Question: I've integrated ELMAH log checker in my web application.
Actually the web application consists of 4 tabs, one of them is ELMAH log checker.
When I go ELMAH tab, and then change the tab to another, it refreshes the page after couple of minutes. I'm using ELMAH module first time, so I don't know , is it normal , that the page is refreshing itself after going to ELMAH tab or no.

Thanks.
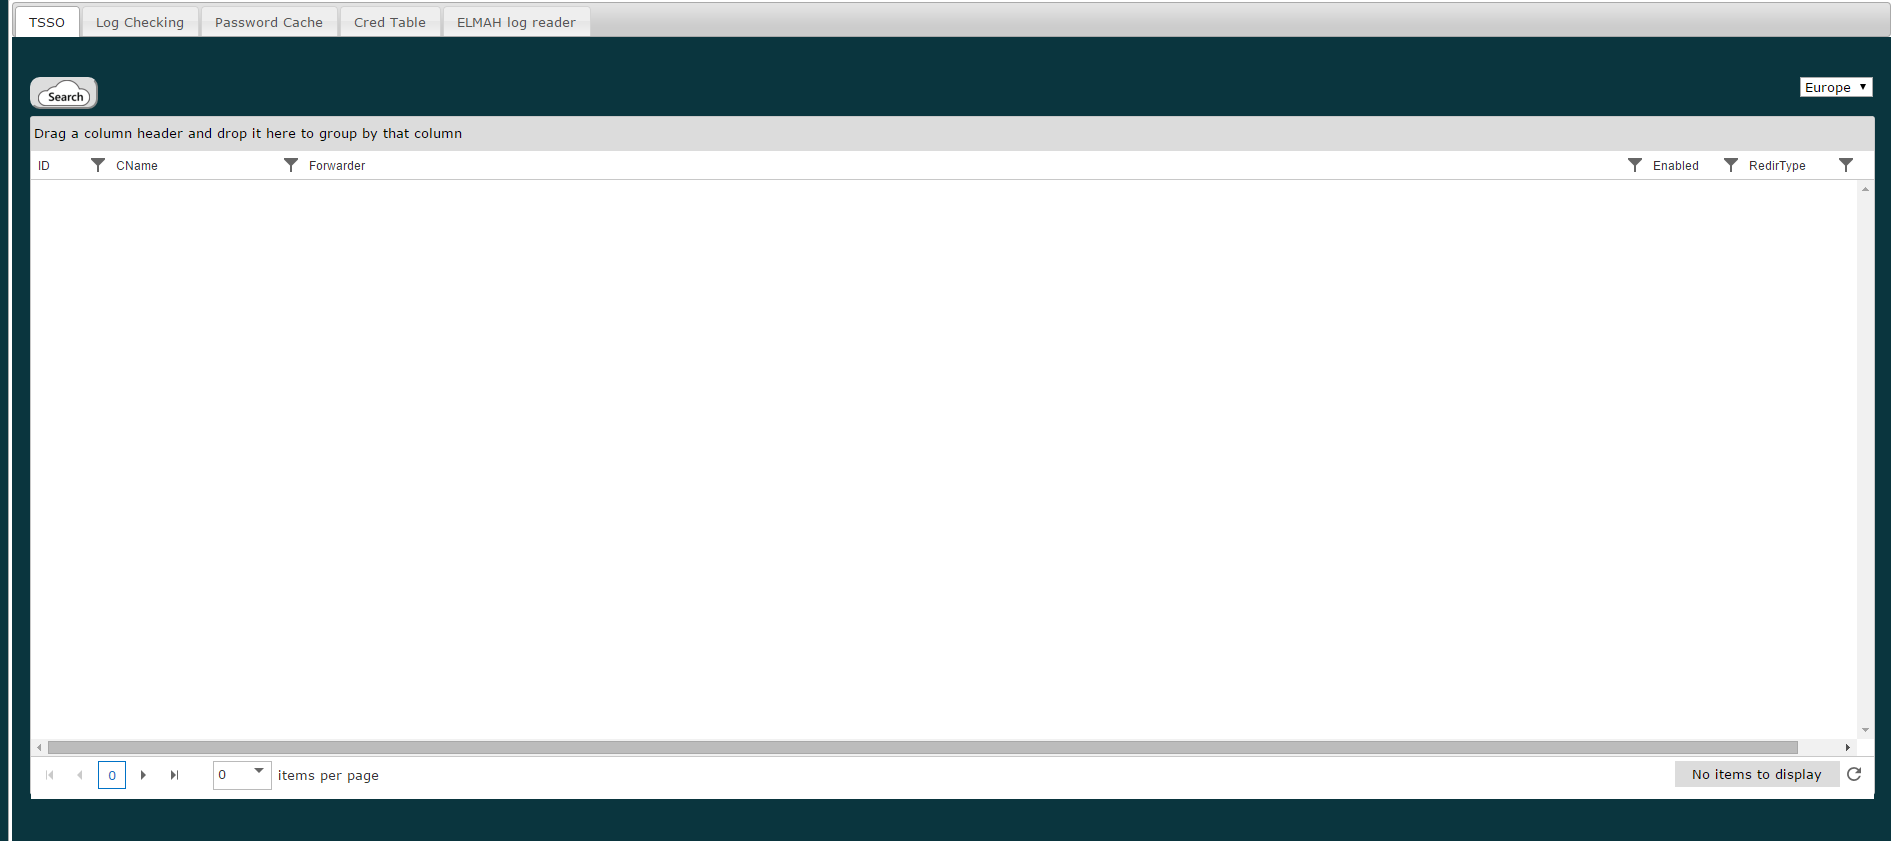
Answer: Yes, this is the normal expected behavior. It refreshes so you can see new reported bugs as they come in.
I would recommend iframing Elmah on the tab, then the refresh won't affect the rest of the page.